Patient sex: M
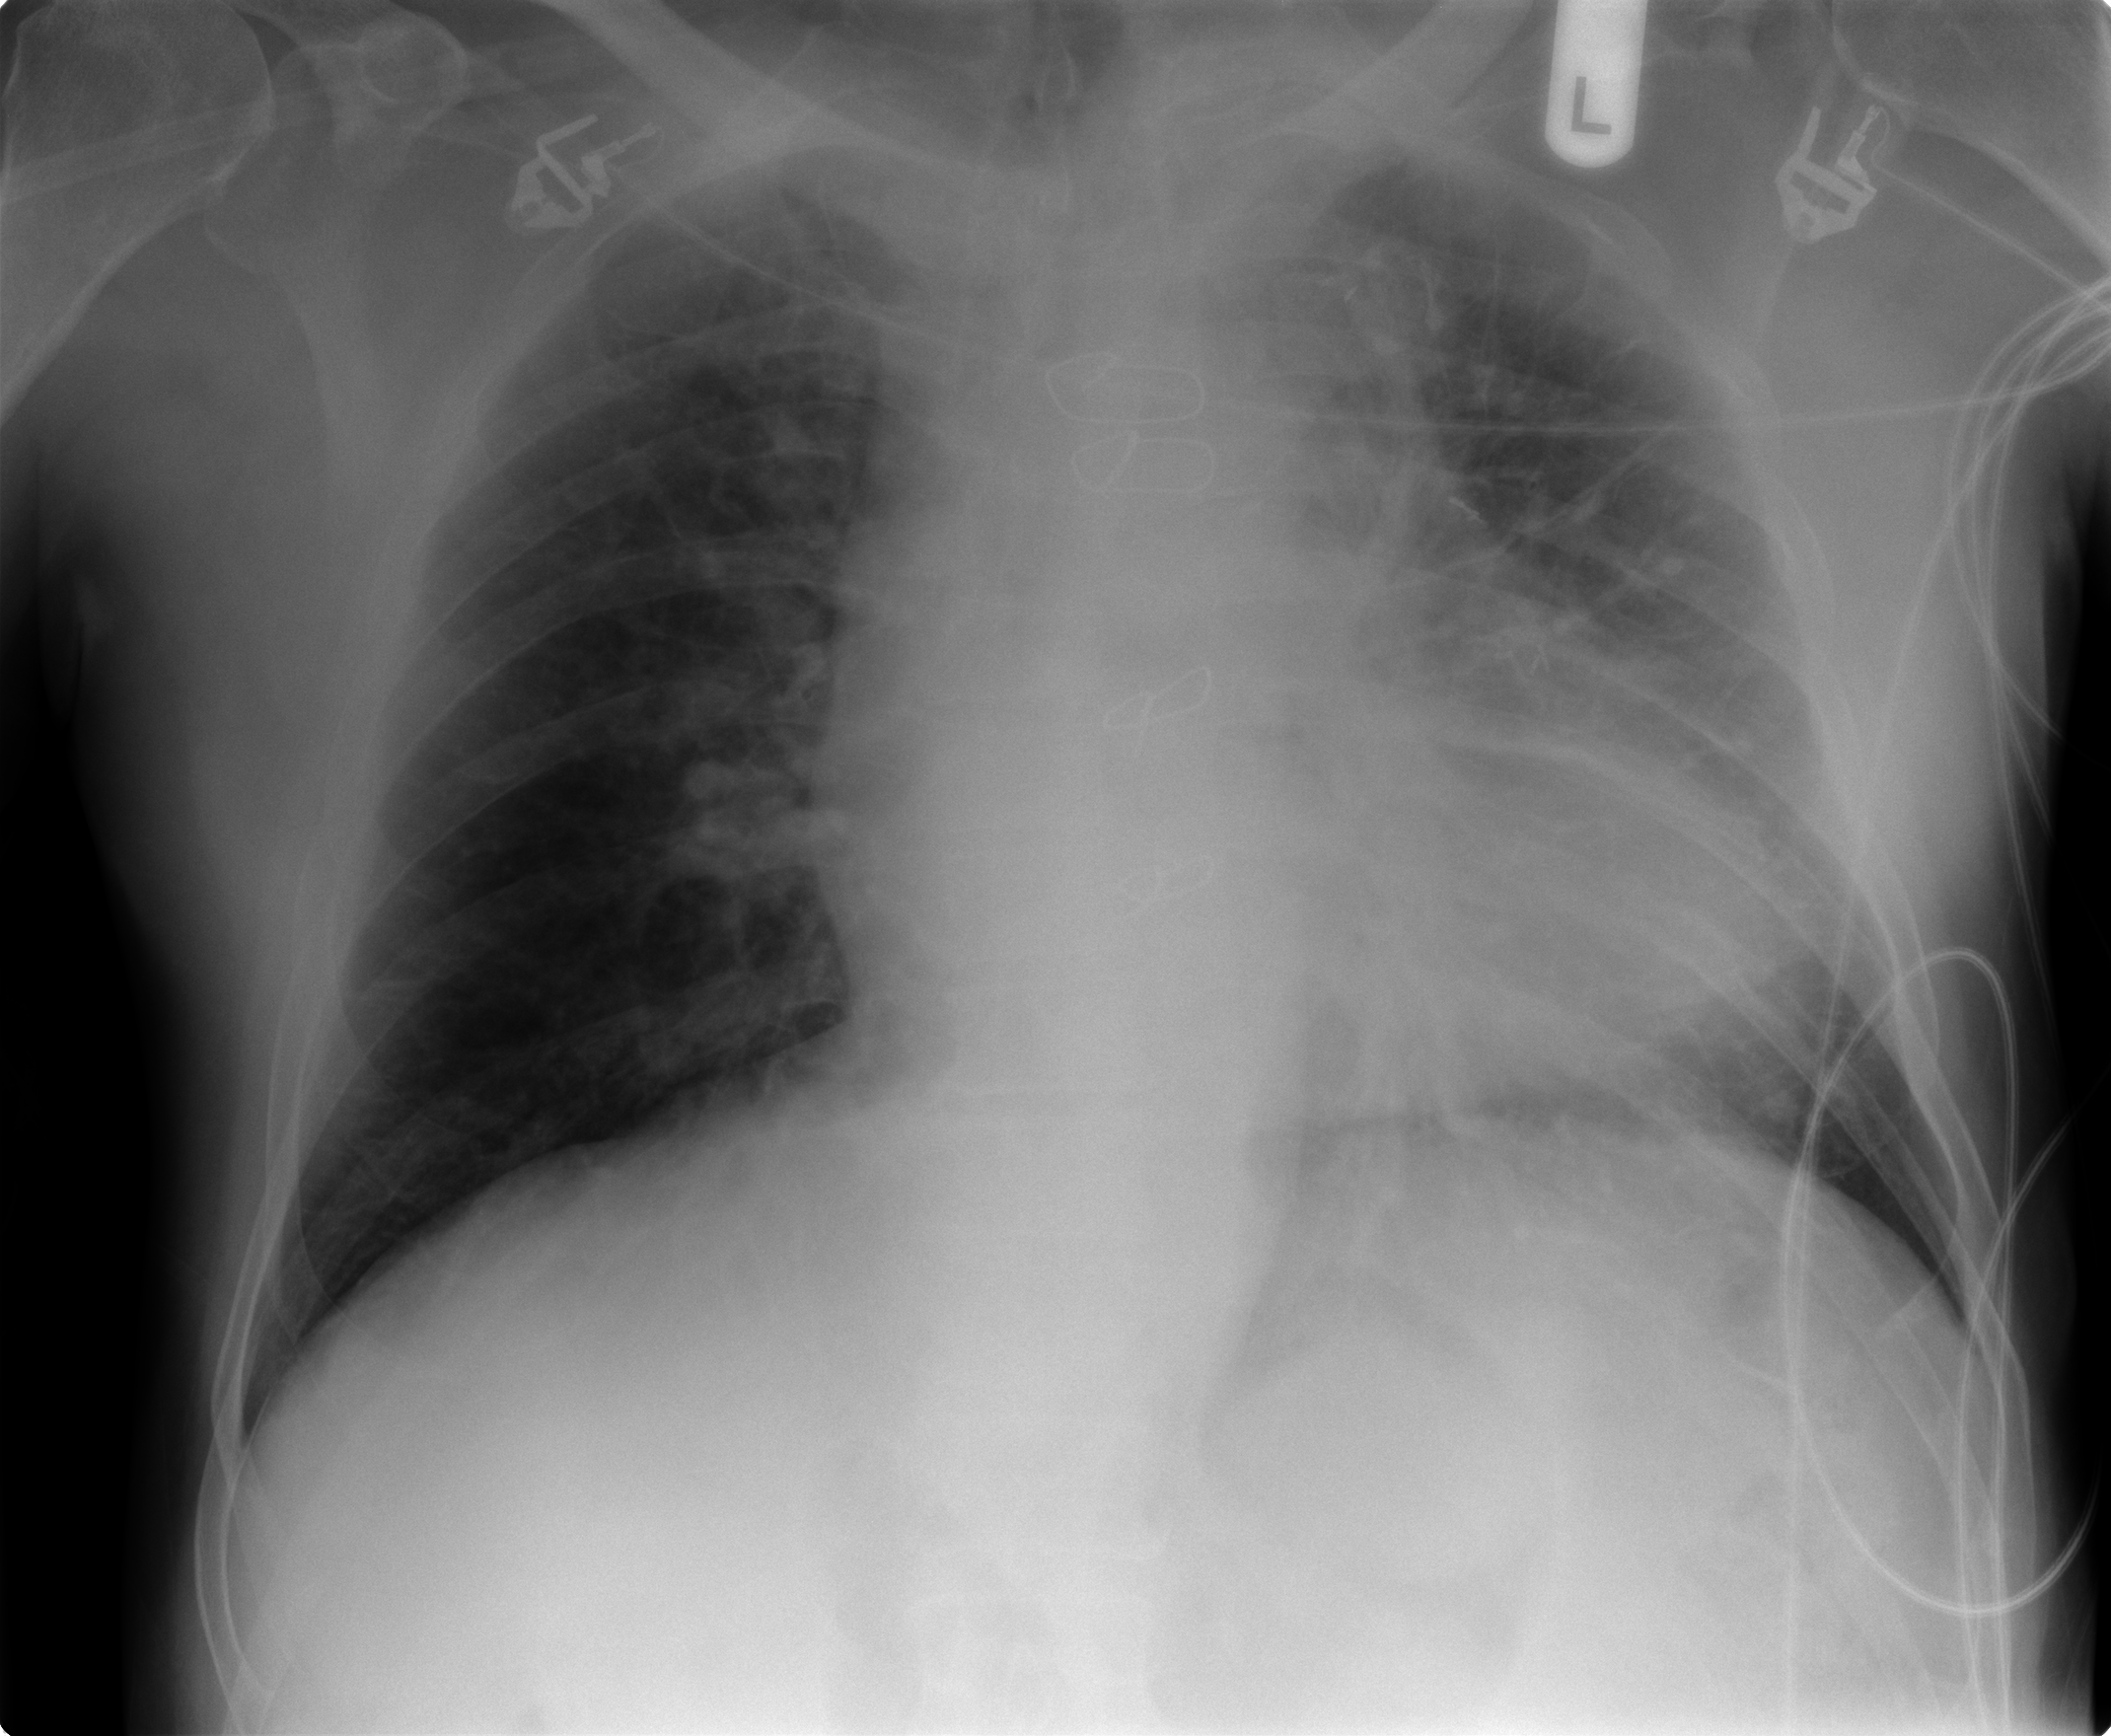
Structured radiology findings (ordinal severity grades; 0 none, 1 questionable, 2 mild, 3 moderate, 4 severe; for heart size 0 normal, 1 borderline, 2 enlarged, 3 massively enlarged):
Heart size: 2
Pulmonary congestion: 2
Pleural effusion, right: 0
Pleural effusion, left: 0
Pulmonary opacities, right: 0
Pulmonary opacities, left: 0
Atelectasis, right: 0
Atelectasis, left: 1